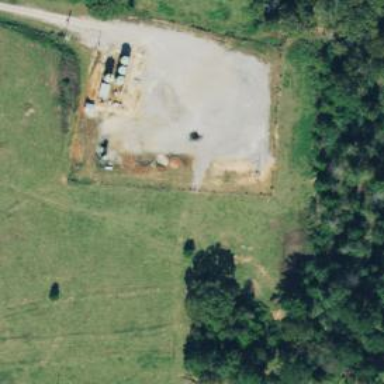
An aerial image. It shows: Petroleum well.